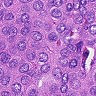
Metastatic tissue present: yes